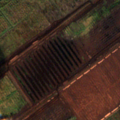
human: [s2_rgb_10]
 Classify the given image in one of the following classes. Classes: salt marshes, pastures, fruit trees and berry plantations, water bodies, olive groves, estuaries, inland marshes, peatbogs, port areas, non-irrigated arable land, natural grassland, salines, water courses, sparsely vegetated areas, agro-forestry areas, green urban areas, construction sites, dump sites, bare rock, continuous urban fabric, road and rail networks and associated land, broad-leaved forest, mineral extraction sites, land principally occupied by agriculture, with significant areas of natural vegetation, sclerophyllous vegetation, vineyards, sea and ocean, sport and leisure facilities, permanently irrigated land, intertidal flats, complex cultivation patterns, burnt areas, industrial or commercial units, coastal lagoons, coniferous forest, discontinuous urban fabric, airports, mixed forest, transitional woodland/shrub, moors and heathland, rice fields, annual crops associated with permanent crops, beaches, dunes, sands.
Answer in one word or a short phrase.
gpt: broad-leaved forest, mixed forest, peatbogs